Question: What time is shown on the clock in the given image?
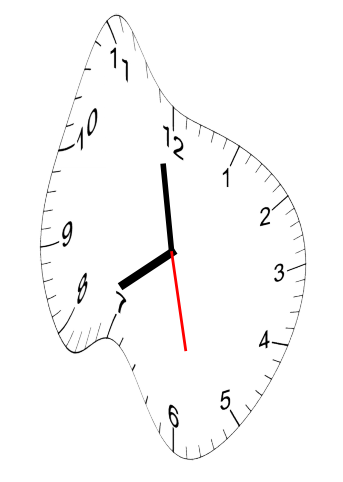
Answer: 07:58:28